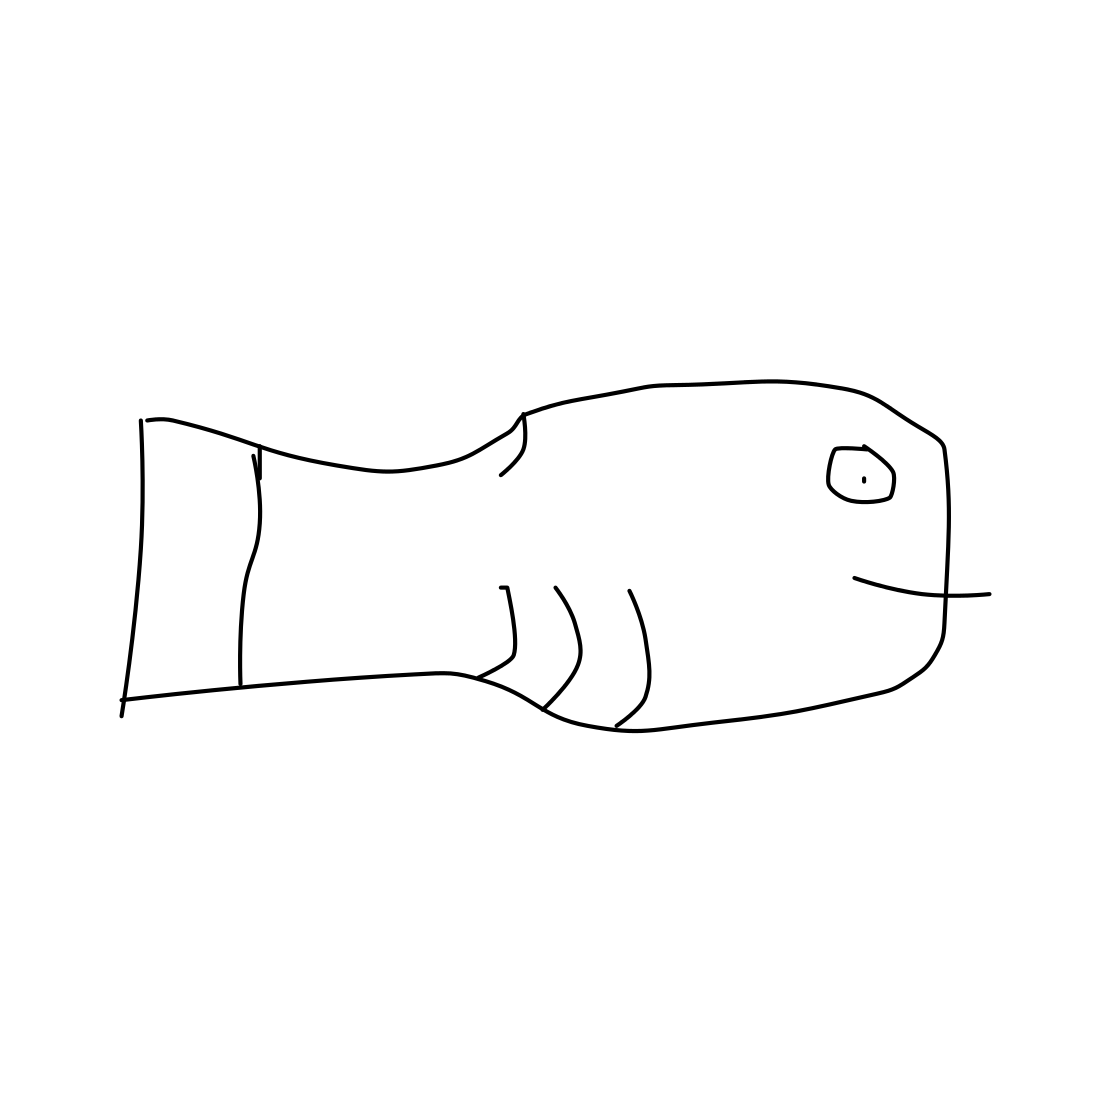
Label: fish